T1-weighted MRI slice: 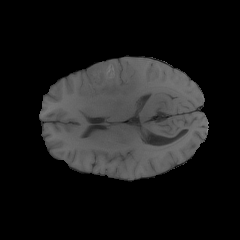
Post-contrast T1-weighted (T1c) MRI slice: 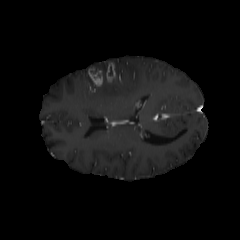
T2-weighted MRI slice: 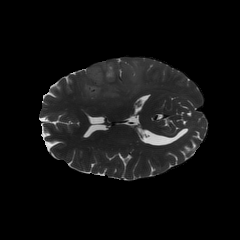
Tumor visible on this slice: yes